Question: I have got a Tab Bar Controller inside a Navigation Controller but I cant seem to set the Navigation bar title or add a button to the navigation bar using:
'''
self.title = @"My Name";
'''
The code above only changes the Tab Bar Item name and not the navigation controller.
Secondly. I want to disable going back the login screen (The screen with the UIWebview over it in the screenshot)
EDIT: I found a possible duplicate

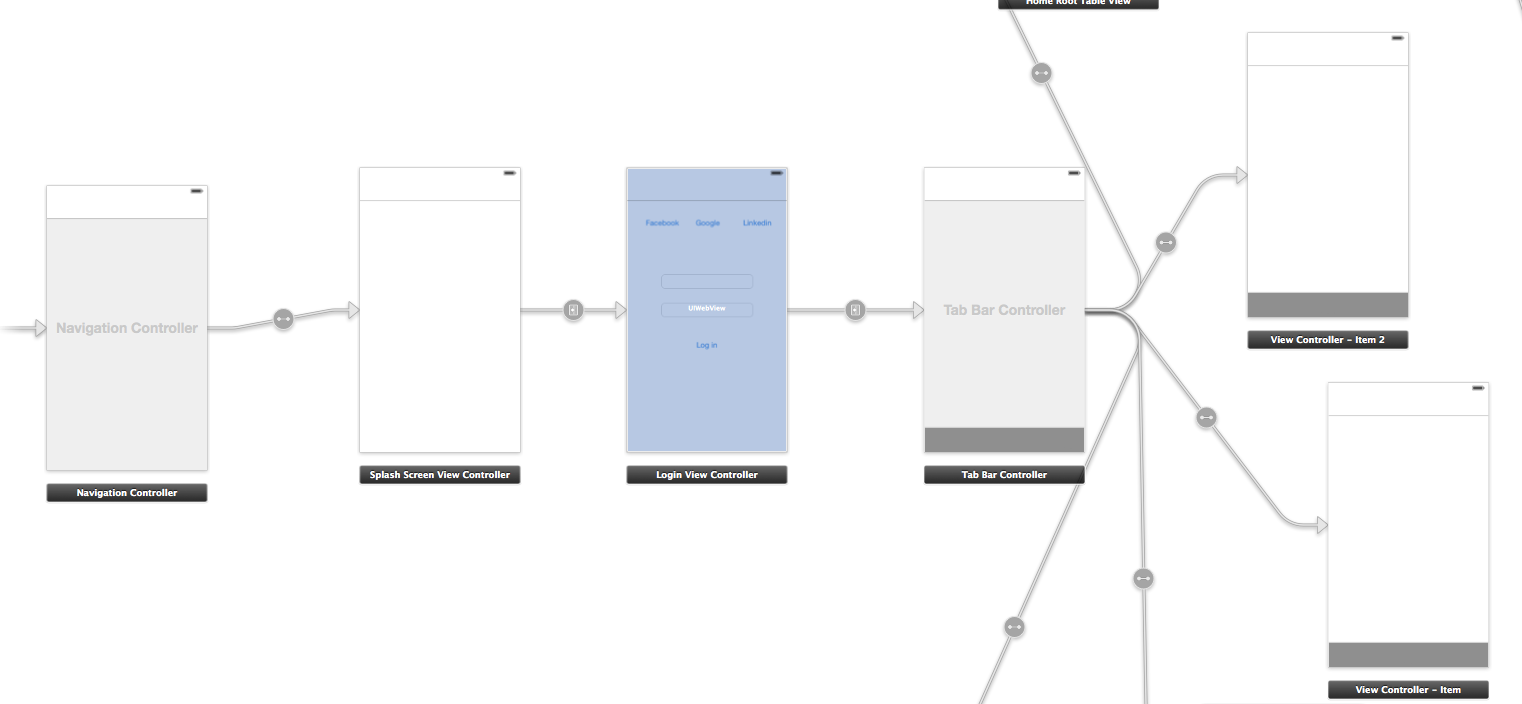
Answer: It's uncommon to put a tabBarController into a navigationController. If you can't find what's going wrong in your way try to use another way to approach what you want which is put navigationControllers into one tabBarController. Make tabBarController the initial view controller.